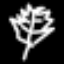
Label: leaf